Question: How is called this user control? It's better listbox.

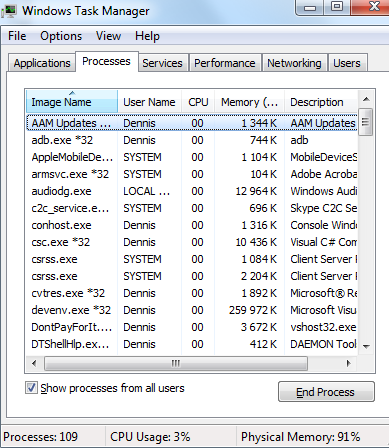
Answer: It's a <URL>.